Question: I am trying to run a code that shows all comments when a worksheet is activated. Then 5 seconds later all the commends are hidden. I am receiving an error at the 5 second mark where it says "Cannot run the macro (filepath). The macro may not be available in this workbook or all macros may be disabled."
I've gone to the trust center and checked the box in the macro page and enabled all macros. I've added the filepathe on the shared drive to my trusted locations. I've tried copying the file to my docs and running it locally. No luck.
What gives?
'''
Dim TimeToRun
Private Sub Worksheet_Activate()
Application.DisplayCommentIndicator = xlCommentAndIndicator
TimeToRun = Now + TimeValue("00:00:05")
Application.OnTime TimeToRun, "CloseComments"
End Sub
Sub CloseComments()
Application.DisplayCommentIndicator = xlCommentIndicatorOnly
End Sub
'''

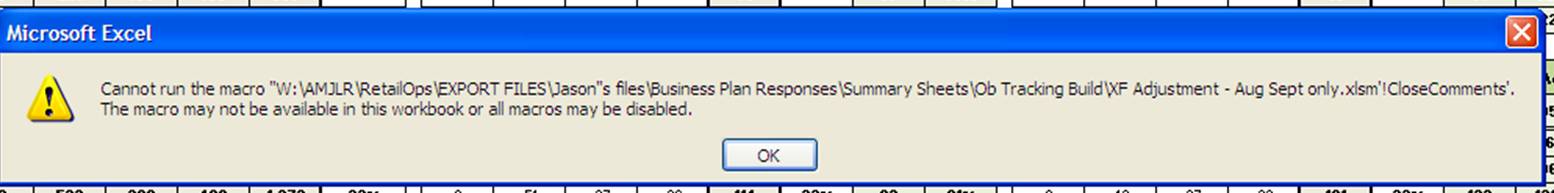
Answer: Try moving your 'Sub CloseComments' to a standard module instead of the sheet module and it should work.